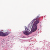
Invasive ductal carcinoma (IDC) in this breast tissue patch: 0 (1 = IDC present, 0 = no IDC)